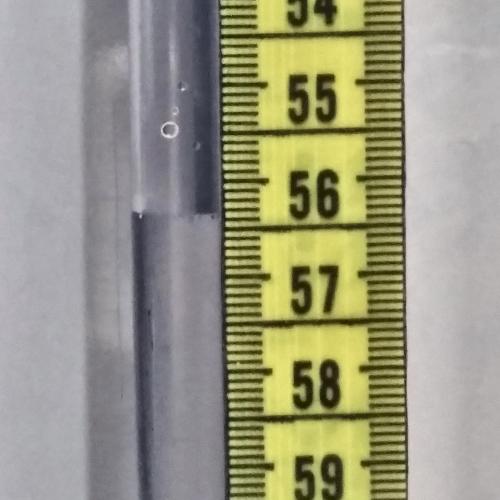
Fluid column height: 56.3 cm